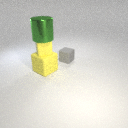
large green metal cylinder above small yellow rubber cube